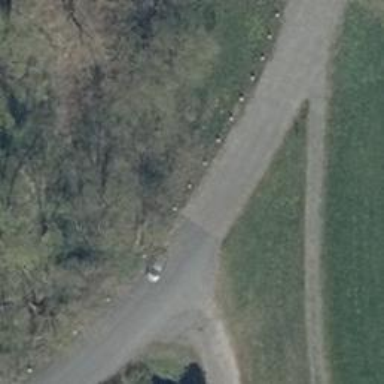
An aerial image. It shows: Unclassified road with asphalt surface.